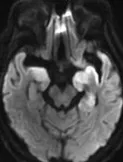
(A-D): Brain MRI of the patient at the onset. (C) DWI. Bilateral medial temporal lobes and left insular gyrus were swollen with high signal (A-C).
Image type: radiology (mri)